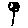
Label: flower